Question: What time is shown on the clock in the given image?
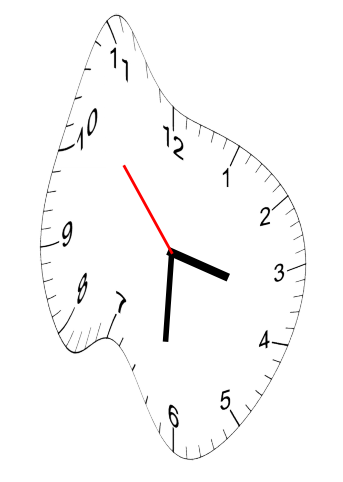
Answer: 03:30:53